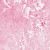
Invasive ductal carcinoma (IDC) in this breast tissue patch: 0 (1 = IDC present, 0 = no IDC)